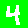
Digit: 4